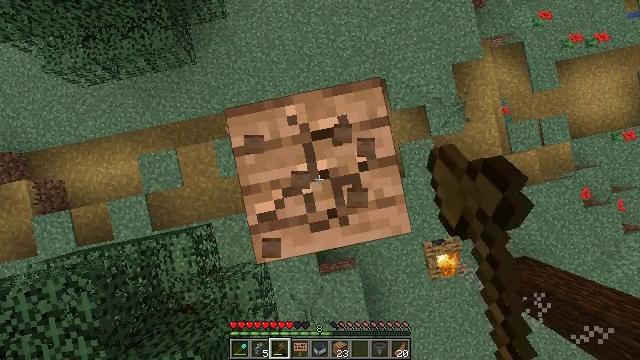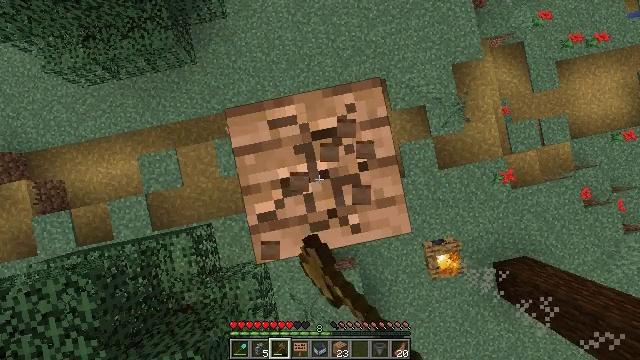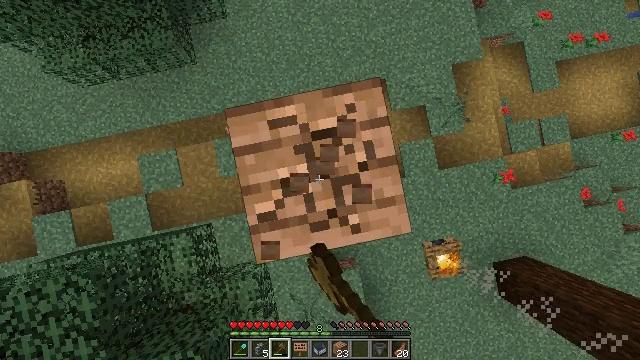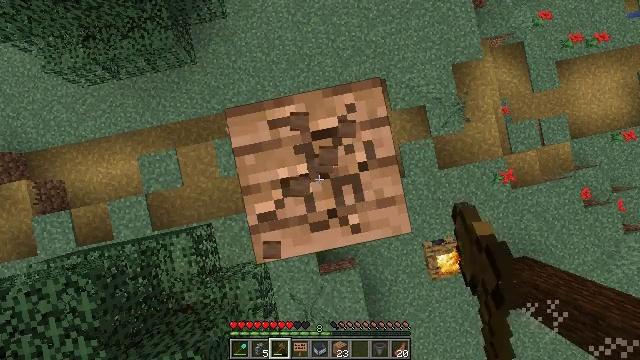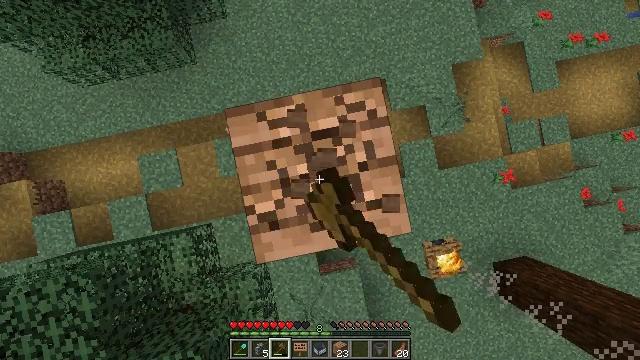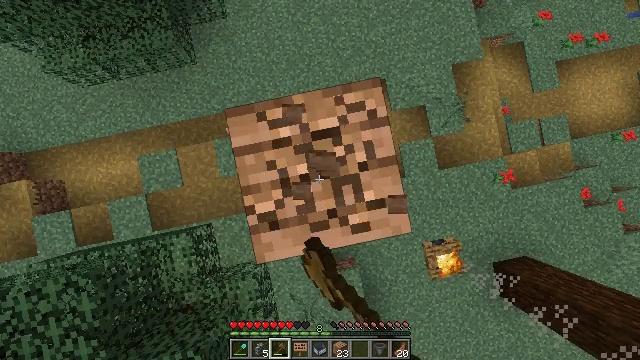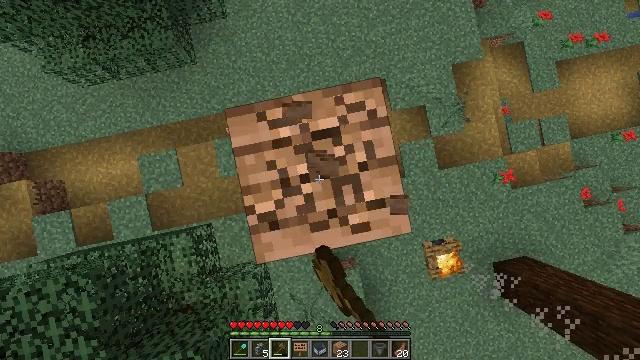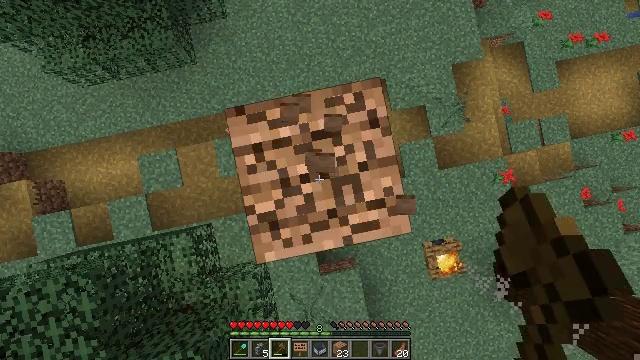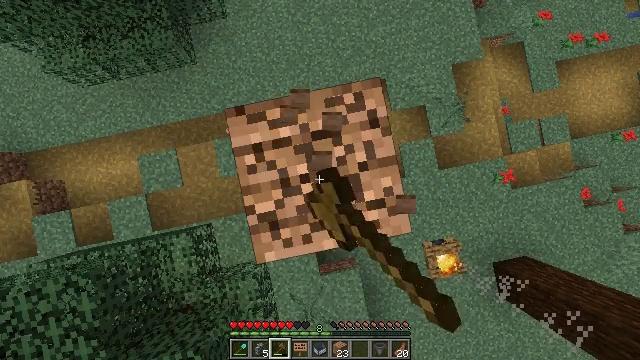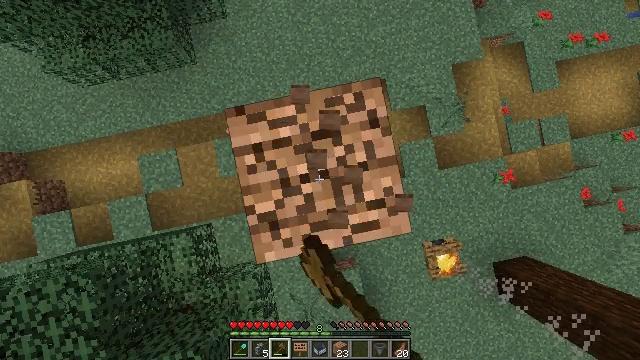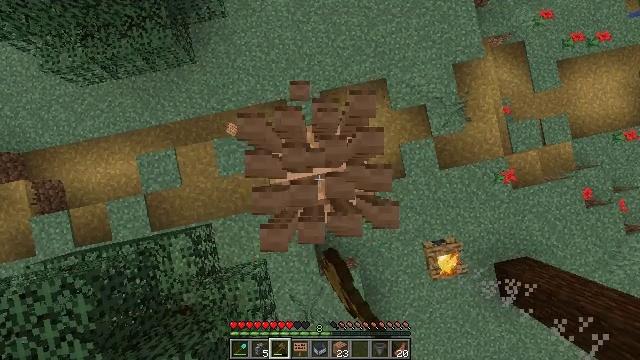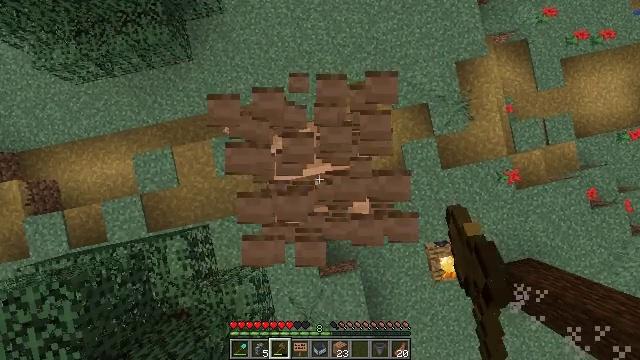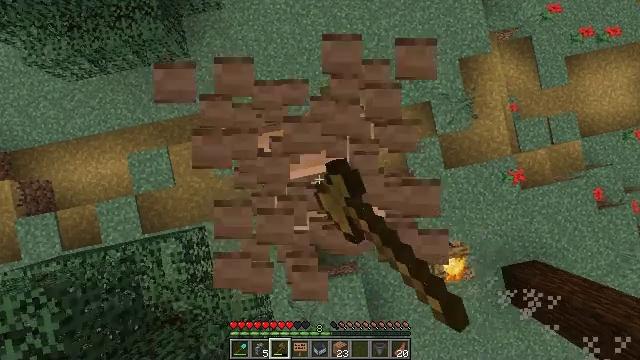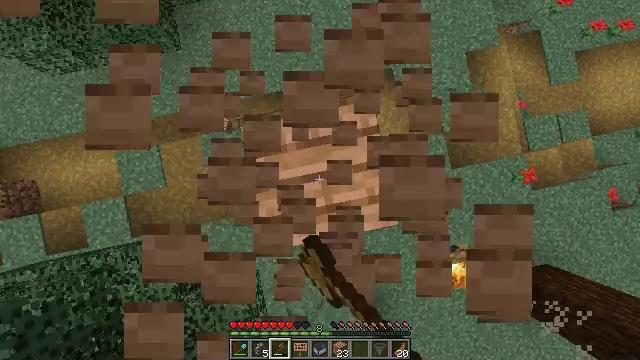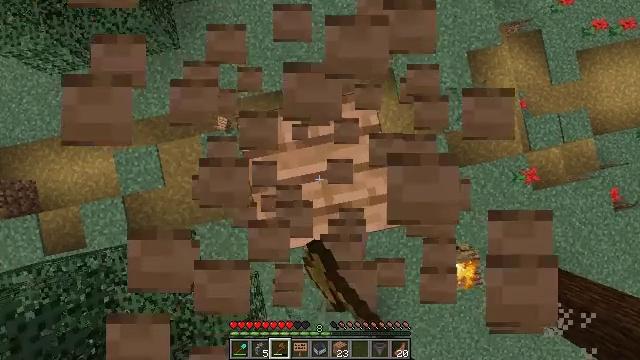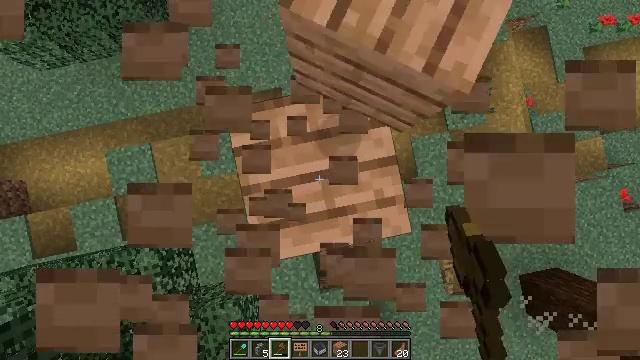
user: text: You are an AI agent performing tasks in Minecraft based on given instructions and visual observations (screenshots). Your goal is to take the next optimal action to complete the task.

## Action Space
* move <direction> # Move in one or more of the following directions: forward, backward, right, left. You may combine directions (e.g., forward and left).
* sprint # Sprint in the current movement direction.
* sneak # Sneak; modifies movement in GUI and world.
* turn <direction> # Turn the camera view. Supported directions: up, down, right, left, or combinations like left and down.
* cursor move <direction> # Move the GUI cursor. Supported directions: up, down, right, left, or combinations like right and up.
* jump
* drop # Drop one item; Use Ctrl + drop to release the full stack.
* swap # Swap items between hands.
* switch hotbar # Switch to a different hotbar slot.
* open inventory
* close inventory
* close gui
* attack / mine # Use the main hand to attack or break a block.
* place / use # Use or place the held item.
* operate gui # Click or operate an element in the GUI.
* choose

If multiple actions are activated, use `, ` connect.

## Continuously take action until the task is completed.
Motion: motion action
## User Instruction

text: Attack the jungle planks to collect them.
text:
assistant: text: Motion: attack / mine
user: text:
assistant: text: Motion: attack / mine
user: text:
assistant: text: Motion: attack / mine
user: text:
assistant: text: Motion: attack / mine
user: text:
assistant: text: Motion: attack / mine
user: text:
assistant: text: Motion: attack / mine
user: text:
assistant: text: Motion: attack / mine
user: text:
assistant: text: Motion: attack / mine
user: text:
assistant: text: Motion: attack / mine
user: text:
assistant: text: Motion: attack / mine
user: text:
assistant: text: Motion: attack / mine
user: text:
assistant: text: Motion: attack / mine
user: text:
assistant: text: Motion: attack / mine
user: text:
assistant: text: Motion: attack / mine
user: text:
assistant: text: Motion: attack / mine
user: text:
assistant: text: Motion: attack / mine
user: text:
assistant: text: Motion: attack / mine
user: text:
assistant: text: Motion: attack / mine
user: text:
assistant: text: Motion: attack / mine
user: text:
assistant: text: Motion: attack / mine
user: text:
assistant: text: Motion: attack / mine
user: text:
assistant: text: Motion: attack / mine
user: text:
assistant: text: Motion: attack / mine
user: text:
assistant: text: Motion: attack / mine
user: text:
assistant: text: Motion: attack / mine
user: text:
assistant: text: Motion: attack / mine
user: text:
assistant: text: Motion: attack / mine
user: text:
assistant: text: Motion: attack / mine
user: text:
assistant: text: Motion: attack / mine
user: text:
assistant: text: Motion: attack / mine